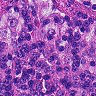
Metastatic tissue present: no